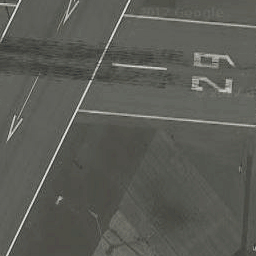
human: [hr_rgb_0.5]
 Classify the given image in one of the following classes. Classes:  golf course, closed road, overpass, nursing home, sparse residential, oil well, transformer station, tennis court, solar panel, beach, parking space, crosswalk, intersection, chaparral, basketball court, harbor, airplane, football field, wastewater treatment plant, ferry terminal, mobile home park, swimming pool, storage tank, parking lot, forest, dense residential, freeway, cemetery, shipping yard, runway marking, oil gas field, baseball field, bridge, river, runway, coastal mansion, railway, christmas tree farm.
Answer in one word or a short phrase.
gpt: runway